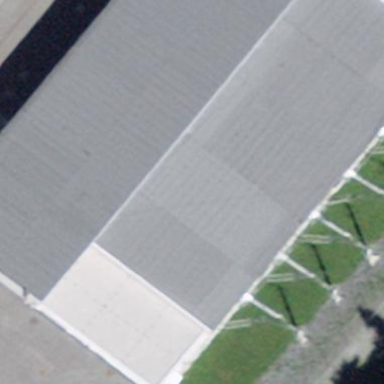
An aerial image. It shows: Service building used for power utility purposes. It is part of transmission substation.